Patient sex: M
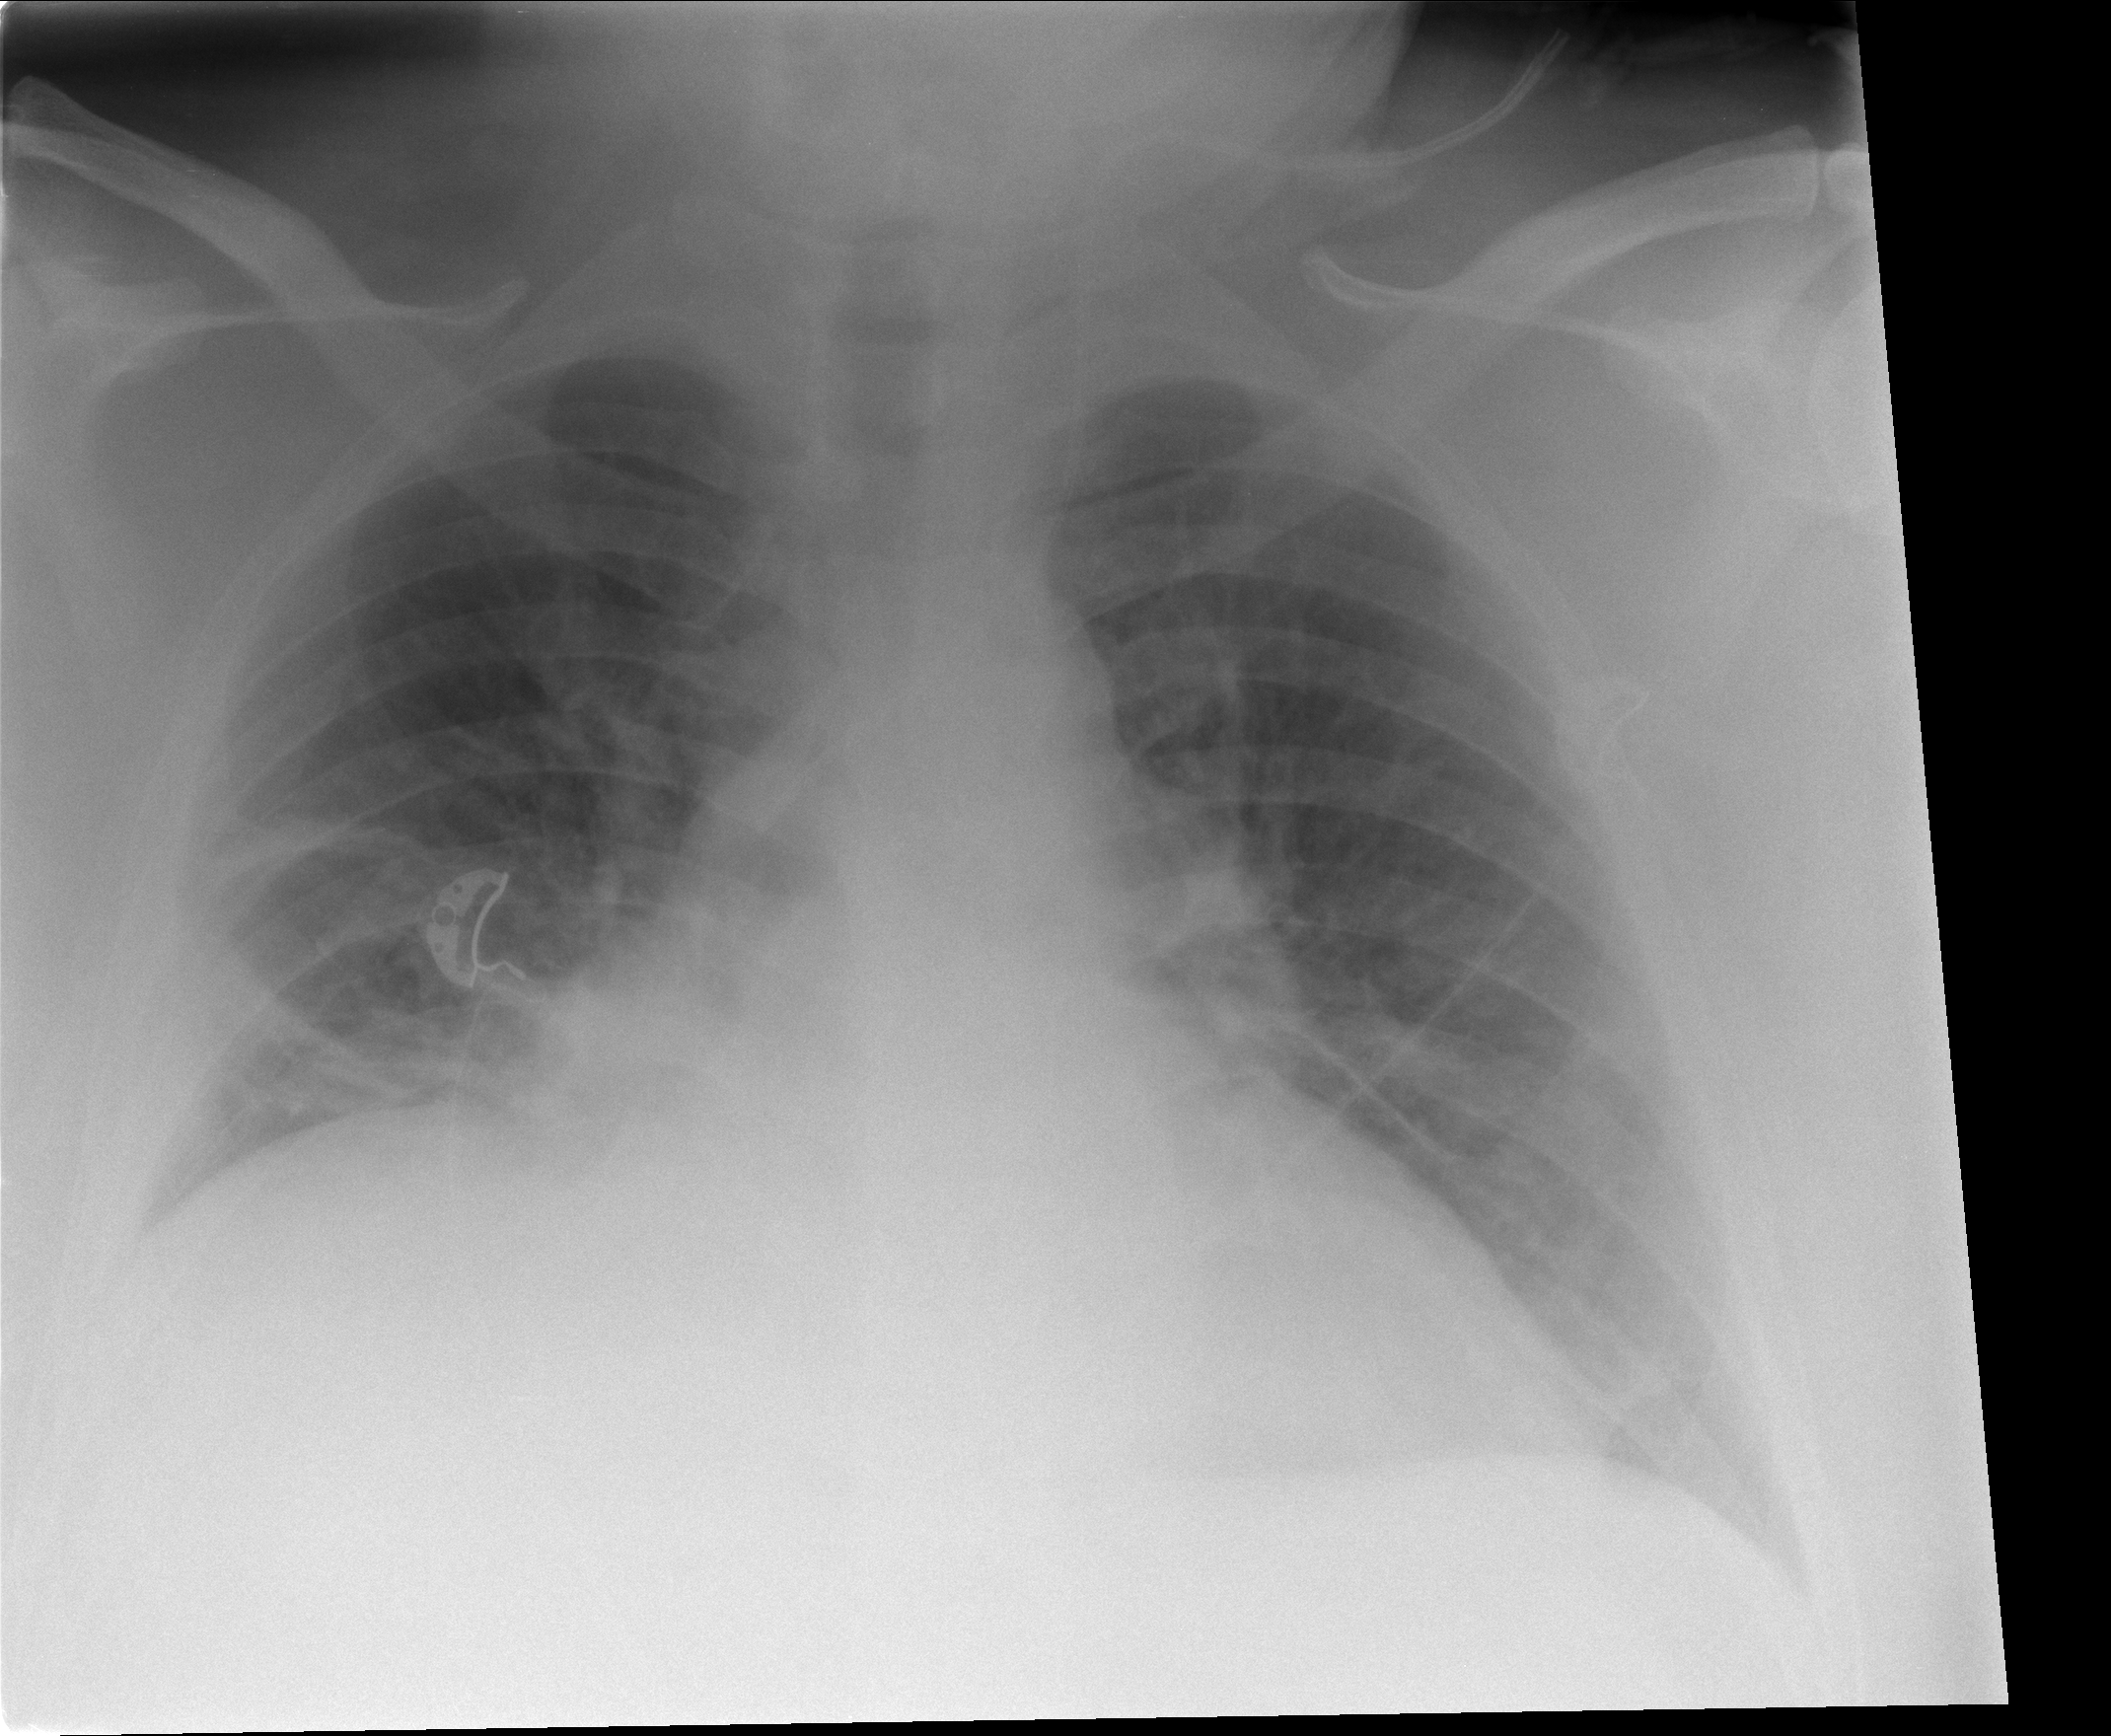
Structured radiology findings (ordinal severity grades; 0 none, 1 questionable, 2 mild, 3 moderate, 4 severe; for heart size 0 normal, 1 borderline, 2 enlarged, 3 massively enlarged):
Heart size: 2
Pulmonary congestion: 2
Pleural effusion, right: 0
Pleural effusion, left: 0
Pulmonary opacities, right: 2
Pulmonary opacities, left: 2
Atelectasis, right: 3
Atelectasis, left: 2